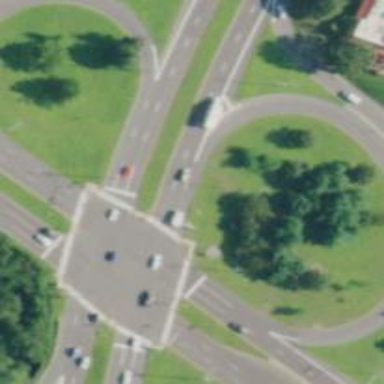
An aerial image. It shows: Motorway junction.